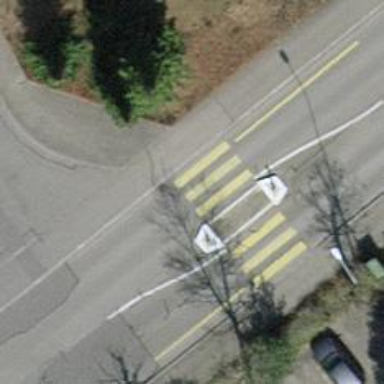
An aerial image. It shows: Uncontrolled zebra crossing with pedestrian island.